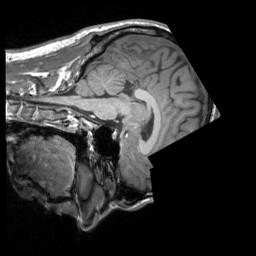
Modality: T1w
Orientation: sagittal
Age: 24
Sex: male